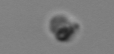
Label: detritus